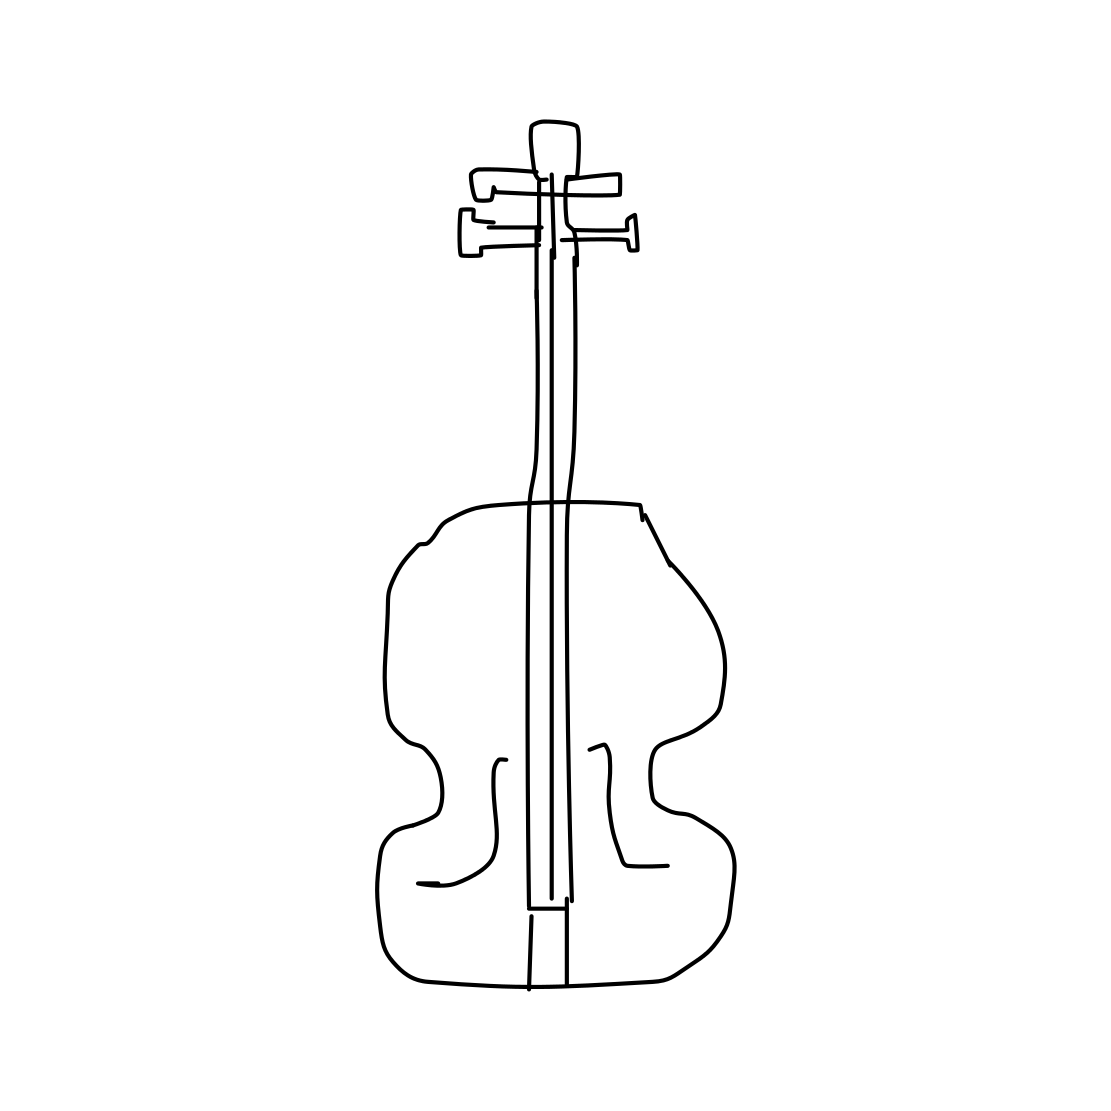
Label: violin